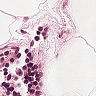
Metastatic tissue present: no